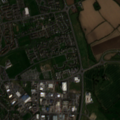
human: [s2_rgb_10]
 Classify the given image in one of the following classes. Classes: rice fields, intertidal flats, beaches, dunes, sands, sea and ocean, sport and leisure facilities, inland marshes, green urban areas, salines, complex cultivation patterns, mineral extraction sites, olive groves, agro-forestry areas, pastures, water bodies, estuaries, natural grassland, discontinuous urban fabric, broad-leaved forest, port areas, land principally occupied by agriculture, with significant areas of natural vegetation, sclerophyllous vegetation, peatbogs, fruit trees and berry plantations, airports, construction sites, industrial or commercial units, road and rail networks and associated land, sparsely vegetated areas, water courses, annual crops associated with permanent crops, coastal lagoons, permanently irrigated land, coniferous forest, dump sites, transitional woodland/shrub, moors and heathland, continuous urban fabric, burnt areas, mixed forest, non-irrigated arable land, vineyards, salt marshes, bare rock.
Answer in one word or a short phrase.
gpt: discontinuous urban fabric, industrial or commercial units, road and rail networks and associated land, non-irrigated arable land, land principally occupied by agriculture, with significant areas of natural vegetation